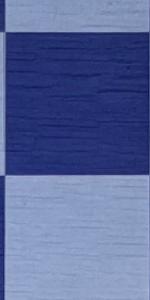
Label: Empty